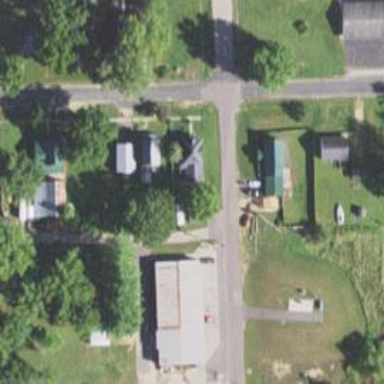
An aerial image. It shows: Alley classified as service road.